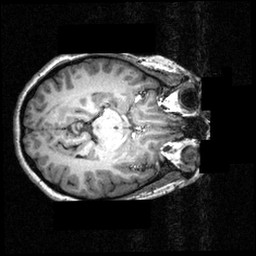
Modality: T1w
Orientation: axial
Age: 27
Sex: female
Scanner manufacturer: siemens
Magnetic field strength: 3.951 T
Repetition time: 1.5 s
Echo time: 0.00335 s